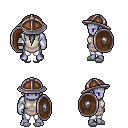
a pixel art fantasy rpg character, male body template, dark elf, purple skin, white tunic, white pants, gray ponytail hairstyle, chain helm, white cloth bracers, white slippers, shield, four views (front, back, left, right), 2x2 character sprite sheet, small pixel art, hard edges, no anti-aliasing